Aerial crown-view tile of a tropical tree (Barro Colorado Island, Panama), acquired 20240716:
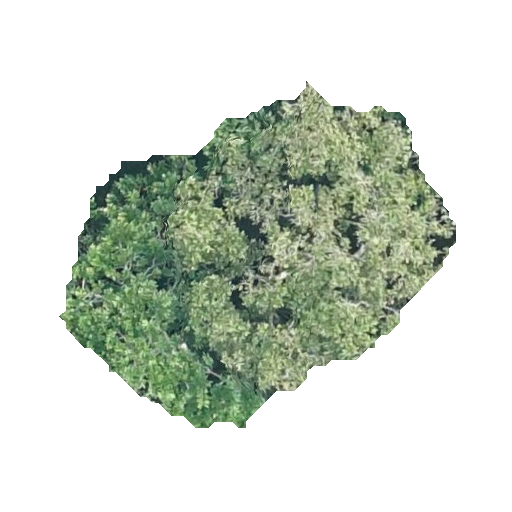
Species: Anacardium excelsum
GBIF accepted scientific name: Anacardium excelsum
Crown area: 135.461 m²